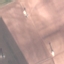
Label: AnnualCrop